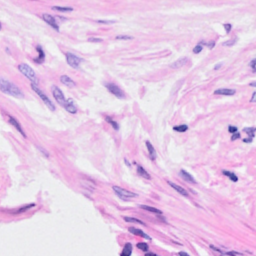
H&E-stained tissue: Breast